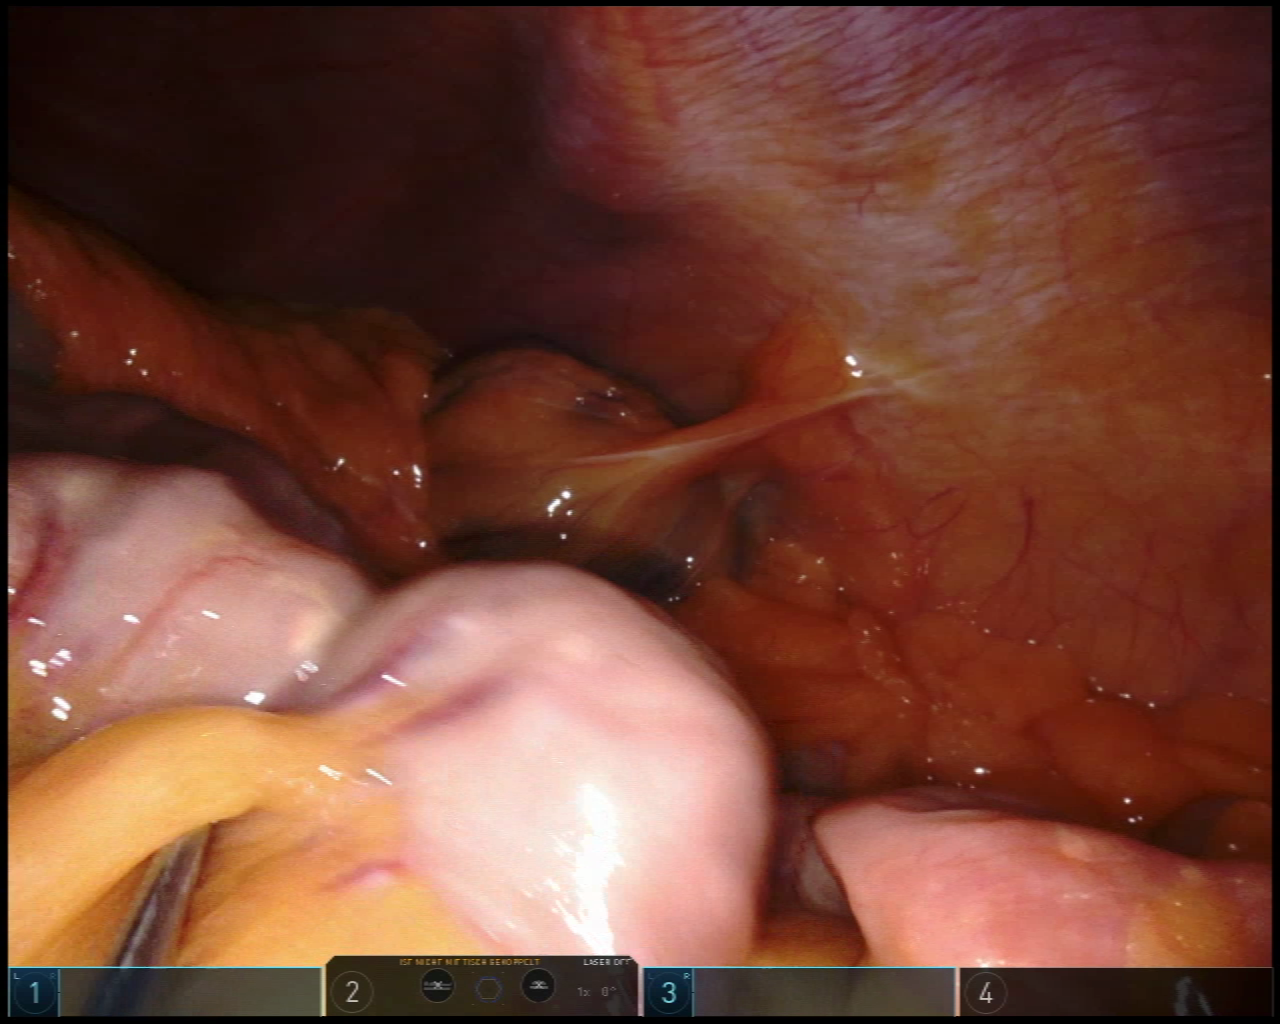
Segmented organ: small_intestine
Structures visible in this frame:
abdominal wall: yes
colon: no
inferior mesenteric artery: no
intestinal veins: no
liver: no
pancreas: no
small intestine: yes
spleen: yes
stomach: no
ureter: no
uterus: no
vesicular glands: no